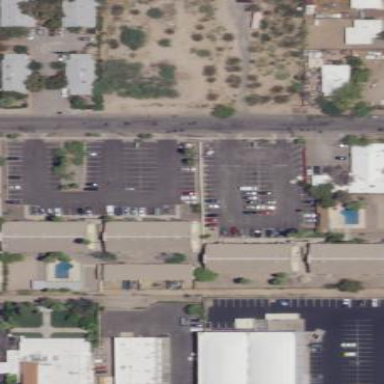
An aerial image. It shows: Parking area.